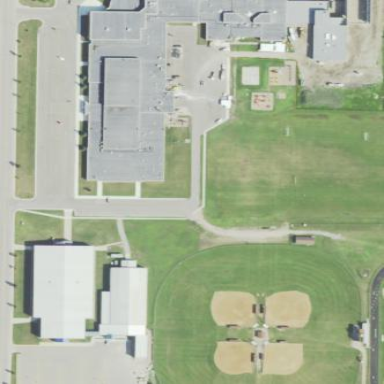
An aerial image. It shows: School building.